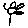
Label: flower